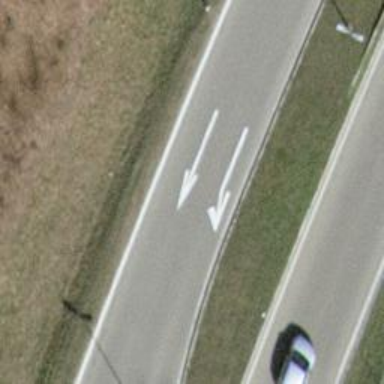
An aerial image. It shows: This is trunk highway with motorroad.